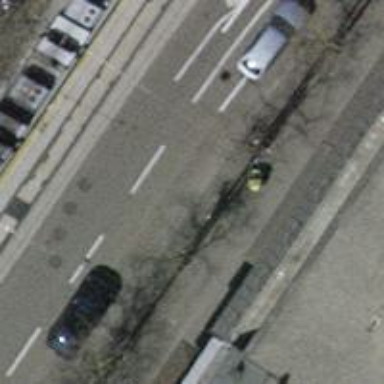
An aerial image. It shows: Tertiary road with asphalt surface and cycle track on the left side.